Question: > Issue:

I have seen this overlap anytime I have a button under a textview or edittext. If I try to add text to one of these, the keyboard forces the buttons to raise. What causes this overlap and how can I avoid it?
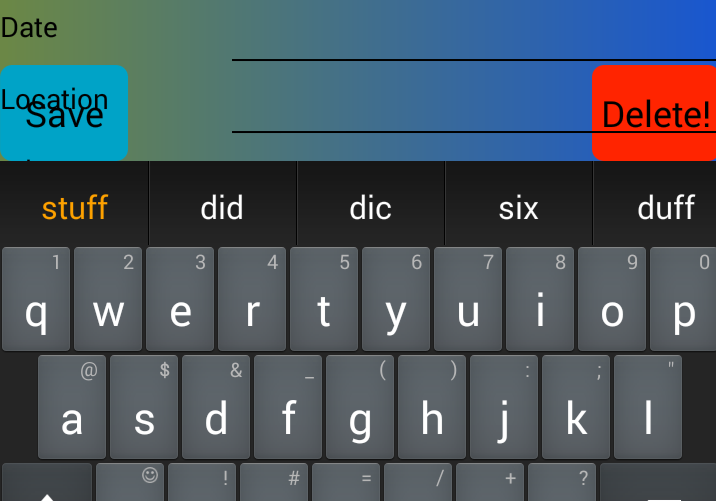
Answer: Try 'android:windowSoftInputMode="adjustNothing"' in your 'AndroidManifest.xml' file for the activity you're using the layout, for example:
'''
<activity
android:name=".MainActivity"
android:windowSoftInputMode="adjustNothing">
'''
For more info go to the following link: <URL>